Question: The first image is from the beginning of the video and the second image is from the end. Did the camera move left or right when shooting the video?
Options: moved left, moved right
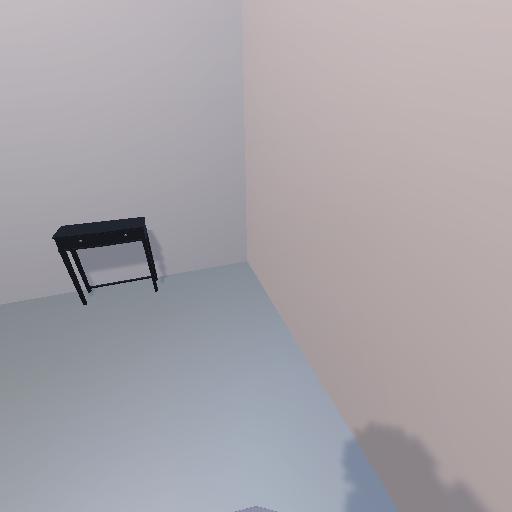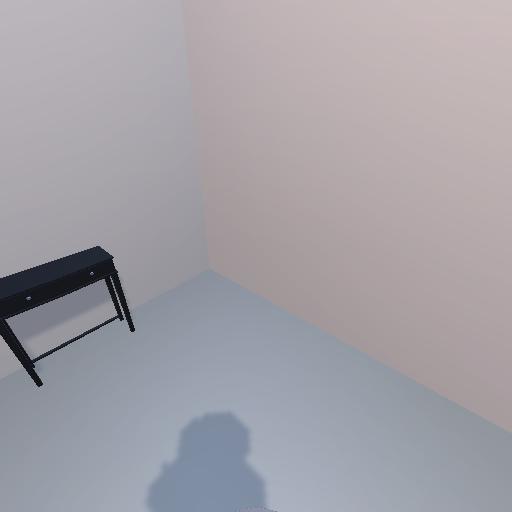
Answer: moved left